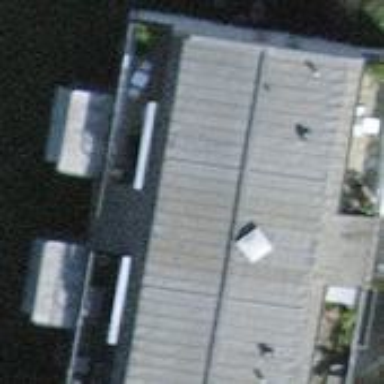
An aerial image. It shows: Building with mansard roof.